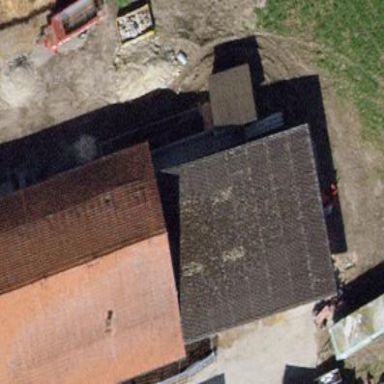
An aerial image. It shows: Farmyard area.